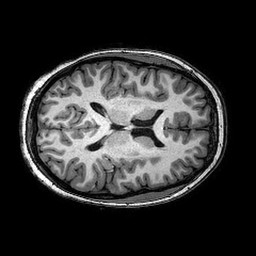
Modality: T1w
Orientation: axial
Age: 22
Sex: female
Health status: healthy
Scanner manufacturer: philips
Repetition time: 0.008311 s
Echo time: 0.00383 s